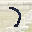
Label: 7